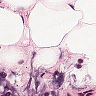
Metastatic tissue present: no